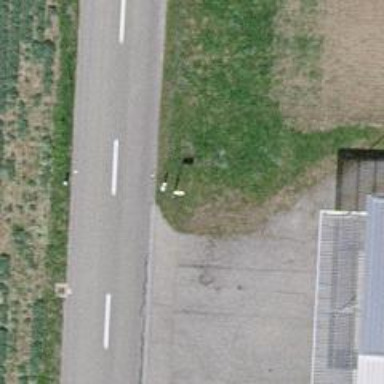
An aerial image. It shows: Bus stop with platform for public transport.